Question: I bought RE/MAX fransichzing and I need edit official logo from remax.com in adobe photoshop.
But there is little problem with editing their logo in photoshop. If I open their png logo, layer is really wierd - image is in 8 bit indexed color:

Logo must be transparent like on remax dot com.
Can you help me how can I edit this?
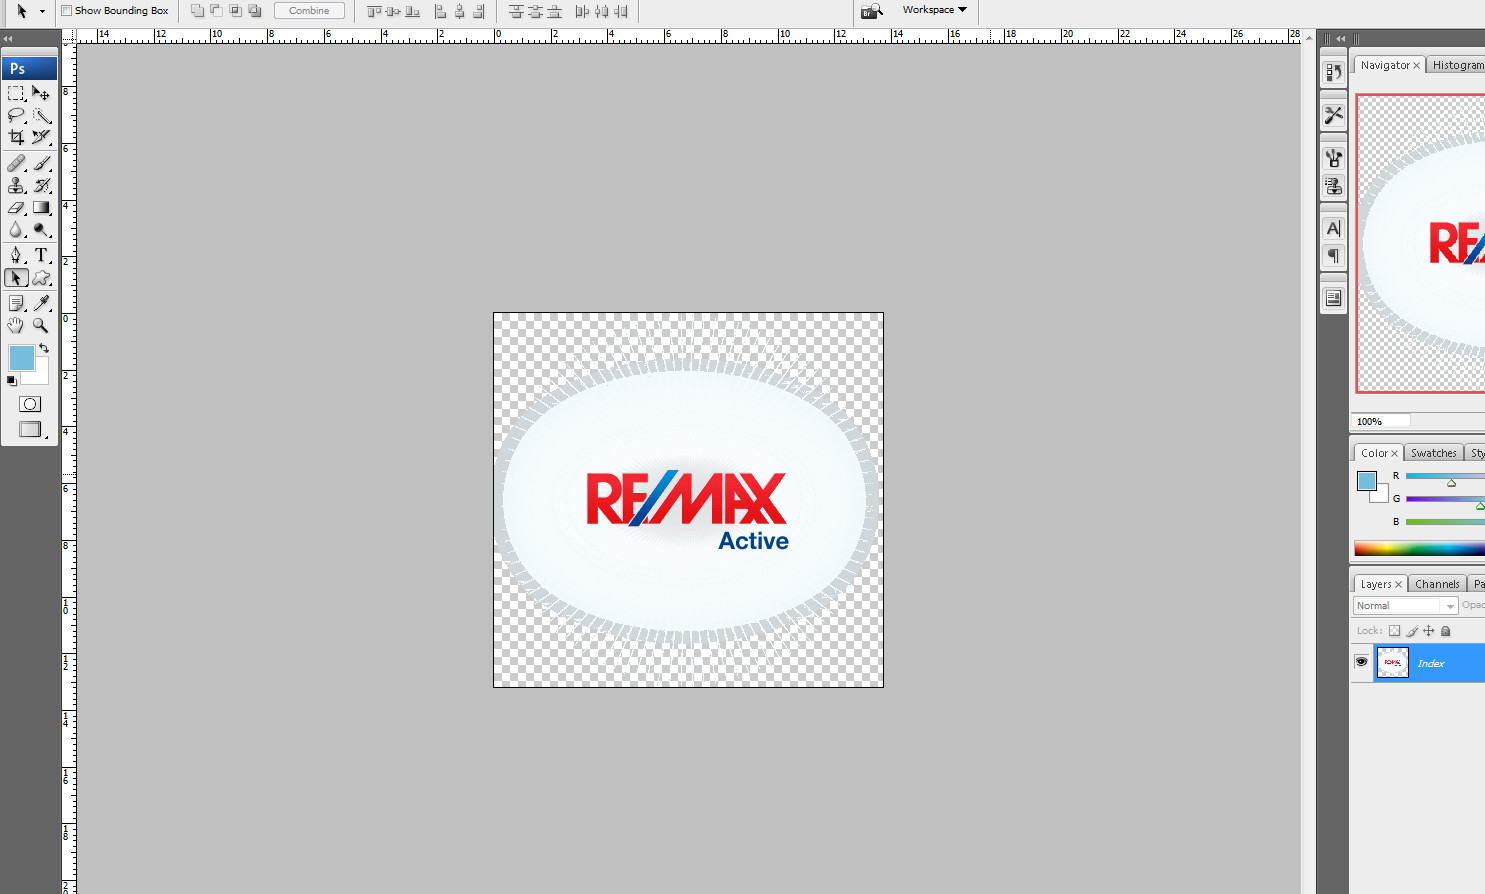
Answer: You can change the image mode and bit depth in the 'Image > Mode' menu in Photoshop.
So if you wanted to change it to RGB you'd click on 'Image > Mode > RGB Colour'.
Also if you have permission to use and don't need to enlarge it you could just snatch the image from their homepage's sprite.